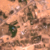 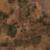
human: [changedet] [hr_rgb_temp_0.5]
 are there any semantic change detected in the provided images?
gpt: No difference in the area.